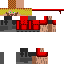
A male human skin with medium skin, wearing blonde long hair dressed in a red hoodie and red pants, featuring a closed mouth.